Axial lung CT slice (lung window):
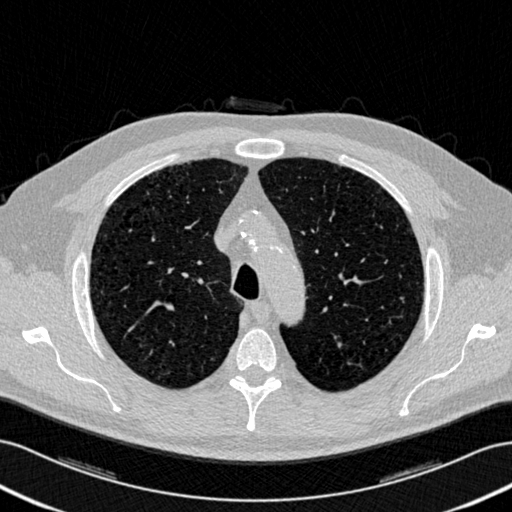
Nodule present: yes
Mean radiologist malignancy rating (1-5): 2.5